Chest X-ray. View position: AP
Patient age: 72
Patient sex: M
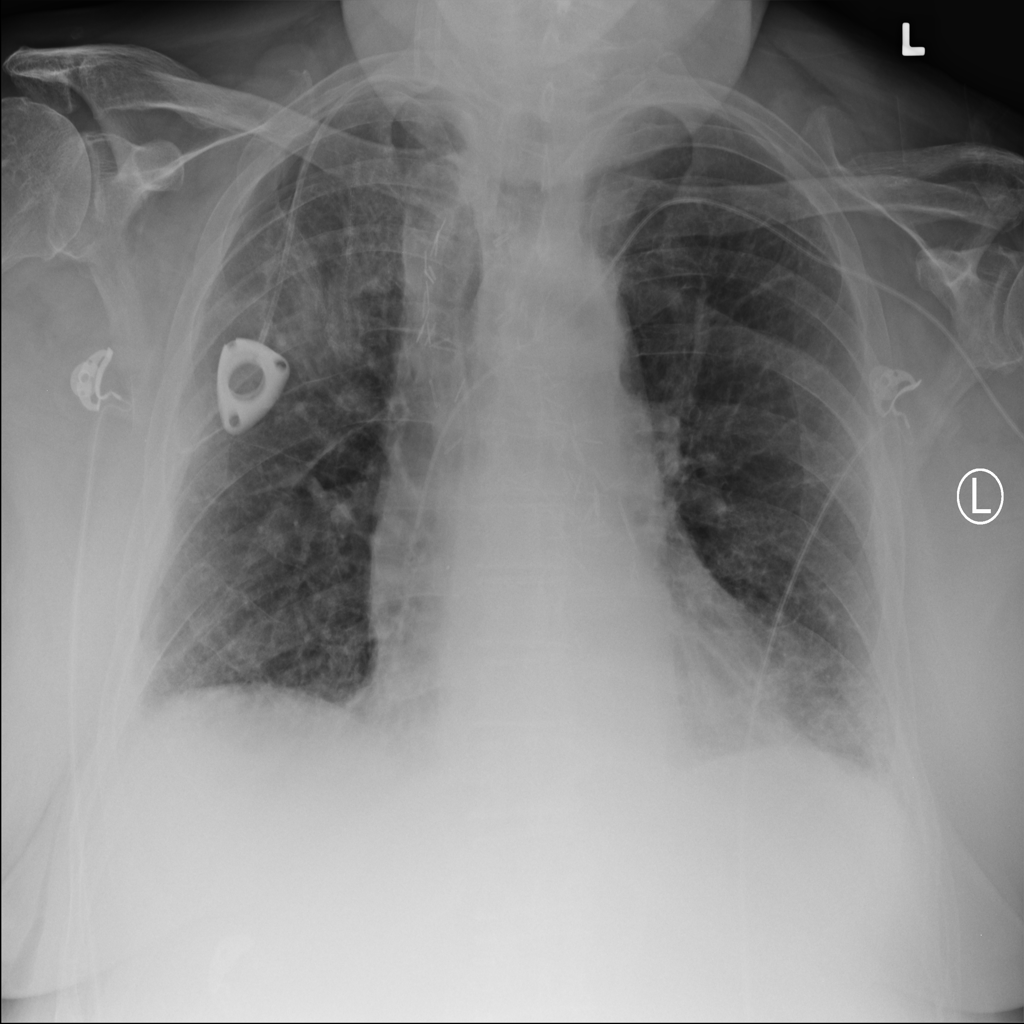
Finding: Pneumothorax